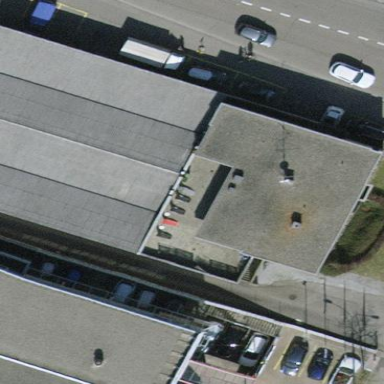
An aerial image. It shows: Industrial building with flat roof.